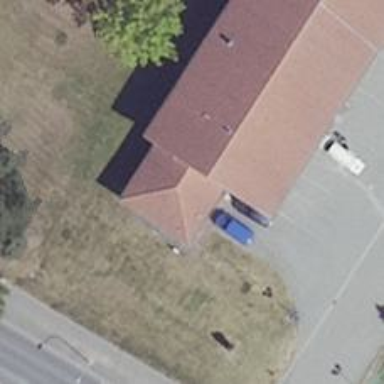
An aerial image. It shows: Ambulance station for emergencies.